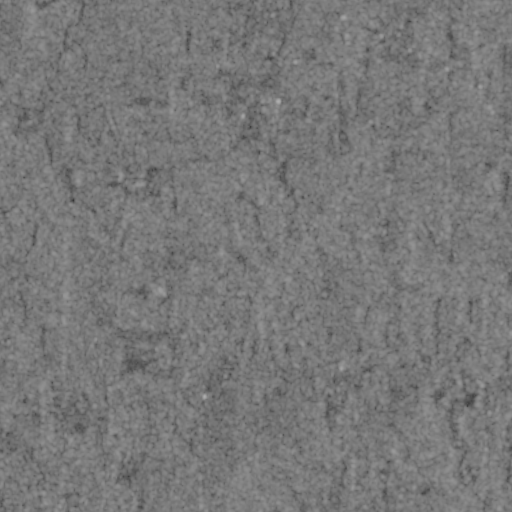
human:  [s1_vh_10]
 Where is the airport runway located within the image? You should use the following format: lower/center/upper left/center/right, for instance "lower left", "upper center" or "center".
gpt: The airport runway is located in the lower right of the image.
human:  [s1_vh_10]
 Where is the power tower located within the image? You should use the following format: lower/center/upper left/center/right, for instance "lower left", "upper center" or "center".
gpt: The power tower is located in the upper right of the image.
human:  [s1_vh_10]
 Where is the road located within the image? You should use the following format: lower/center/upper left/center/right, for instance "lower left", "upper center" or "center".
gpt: There is no road in the image.

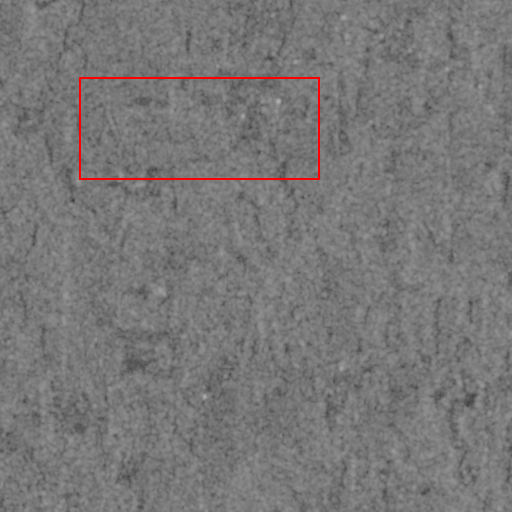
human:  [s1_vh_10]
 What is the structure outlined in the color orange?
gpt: There is no orange outline.
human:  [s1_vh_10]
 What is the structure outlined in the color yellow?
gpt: There is no structure outlined in yellow.